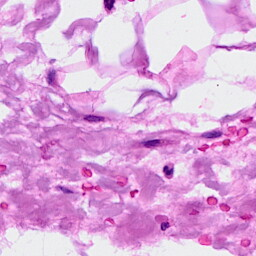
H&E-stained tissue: Breast